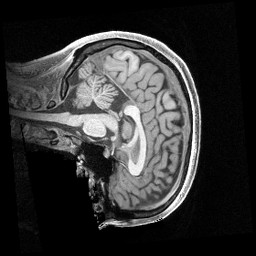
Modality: T1w
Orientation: sagittal
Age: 25
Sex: female
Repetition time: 2.4 s
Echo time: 0.00222 s